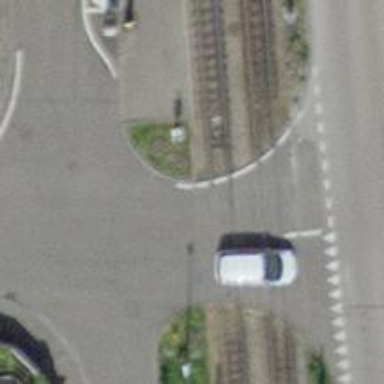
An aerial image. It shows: Level crossing along the railway.